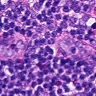
Metastatic tissue present: no